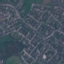
Label: Residential